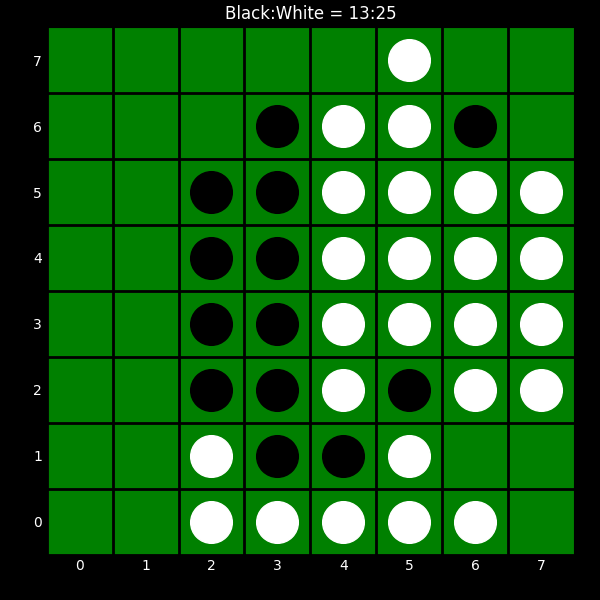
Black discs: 13
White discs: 25